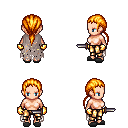
a pixel art fantasy rpg character, female body template, human, light skin, gray tattered cape, gold greaves, light blonde ponytail hairstyle, gold gloves, gray slippers, dagger, four views (front, back, left, right), 2x2 character sprite sheet, small pixel art, hard edges, no anti-aliasing